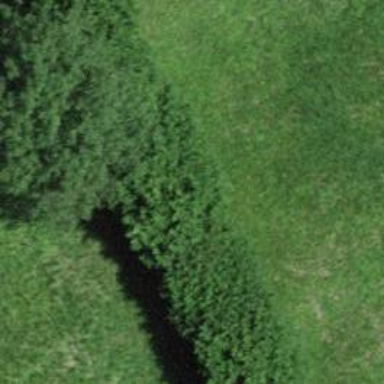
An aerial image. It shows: Shrub in its natural environment.